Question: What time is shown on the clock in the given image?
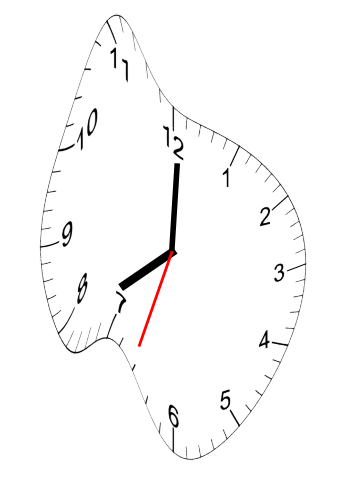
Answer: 08:00:33